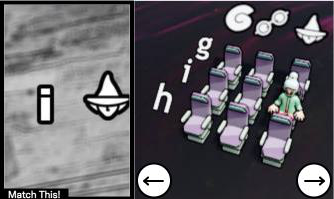
Task: seats
Answer: yes